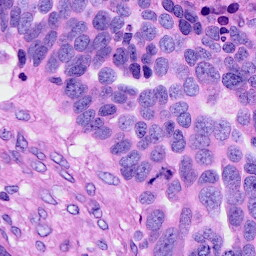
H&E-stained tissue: Ovarian